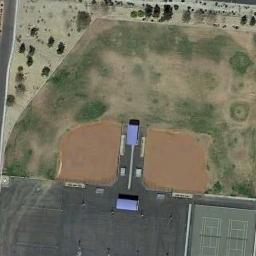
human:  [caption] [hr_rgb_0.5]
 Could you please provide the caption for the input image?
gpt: There are neat rows of houses near the baseball field .

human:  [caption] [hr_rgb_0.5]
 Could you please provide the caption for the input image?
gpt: There is a baseball diamond in the wasteland in the north of the basketball court .

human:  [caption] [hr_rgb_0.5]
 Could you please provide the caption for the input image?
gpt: Two close-by baseball diamonds on the lawn with some trees while two badminton courts, Two blue buildings and a open area beside .

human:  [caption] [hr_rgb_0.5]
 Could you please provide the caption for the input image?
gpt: Two baseball diamonds are next to a open place by the road .

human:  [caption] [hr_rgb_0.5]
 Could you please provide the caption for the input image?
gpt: Two blue houses between two baseball diamonds .